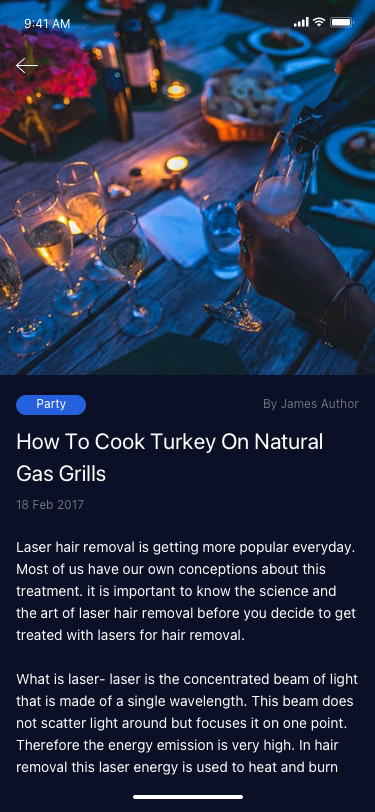
Text in this UI design:
Laser hair removal is getting more popular everyday. Most of us have our own conceptions about this treatment. it is important to know the science and the art of laser hair removal before you decide to get treated with lasers for hair removal.

What is laser- laser is the concentrated beam of light that is made of a single wavelength. This beam does not scatter light around but focuses it on one point. Therefore the energy emission is very high. In hair removal this laser energy is used to heat and burn the hair follicles. The full name of laser is Light Amplification by Stimulated Emission of Radiation.

How laser removes hair- when laser is focused on skin, it get attracted to the pigment of the hair follicle. The laser heats the hair follicles and burns it at the root. The darker the color of the hair, better the results. Similarly the skin should be light colored otherwise the skin also attracts laser and gets blistered. With latest developments this possibility is getting eliminated, but you must talk to your physician about your hair and skin color and the results expected.

Please find out more about the number of treatments you may need, the expectation of results, the side effects and the proficiency of the technician before you proceed for treatment.

This article is only for informative purposes. This article is not intended to be a medical advise and it is not a substitute for professional medical advice. Please consult your doctor for your medical concerns. Please follow any tip given in this article only after consulting your doctor. The author is not liable for any outcome or damage resulting from information obtained from this article.
How To Cook Turkey On Natural Gas Grills
Party
18 Feb 2017
By James Author